Current action and preconditions to check: trajectory_clear

Your task: For each precondition in the list above, predict whether it will hold at this action.

Consider the current scene as observed from the mobile robot's camera, and analyze the predicted future states of all dynamic agents (e.g., people, animals, vehicles, or any moving entities) within the NEXT SECOND.

IMPORTANT: Only answer "very likely" if you are absolutely certain—based on strong, clear evidence—that a dynamic agent will violate the precondition in the predicted future state. Do NOT answer "very likely" for unlikely, ambiguous, or low-probability risks.

Ask yourself for each precondition: Is there a high probability, with clear and convincing evidence, that the predicted future states of any dynamic agent will interfere with the predicted future state of the currently executing action within the NEXT SECOND, causing that precondition to fail?

Assess the risk level based on these predictions. Use "likely" or "very likely" if motions create a clear risk of interference.

Use "neutral" or "improbable" if agents are nearby but their predicted paths are clearly diverging or non-conflicting.

Failure Risk Categories: "very improbable", "improbable", "neutral", "likely", "very likely"

Answer Format: Output ONLY the probability_of_failure value from these categories: "very improbable", "improbable", "neutral", "likely", "very likely"

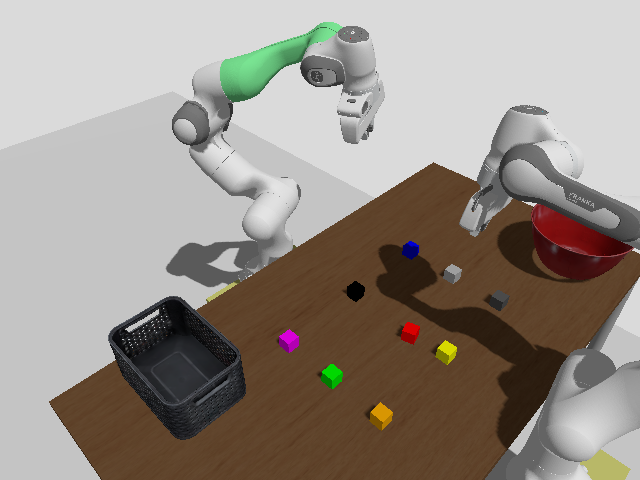

Answer: very improbable